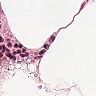
Metastatic tissue present: no